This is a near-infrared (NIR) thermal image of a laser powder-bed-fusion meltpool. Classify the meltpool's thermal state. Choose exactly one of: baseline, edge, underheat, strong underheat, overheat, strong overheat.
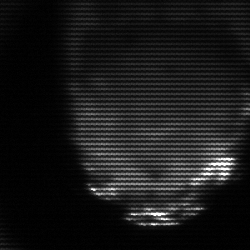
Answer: edge